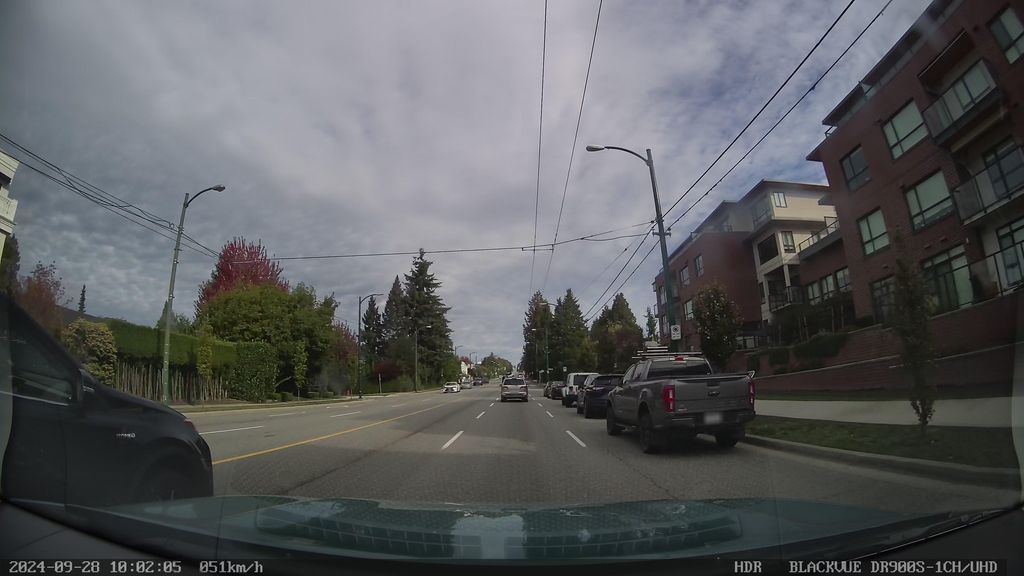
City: vancouver